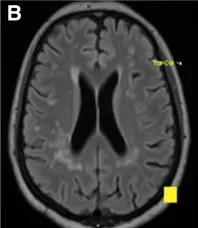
MRI-scan at 1-year follow-up visit. Markedly reduced white matter lesions. Right occipital hyperintensity on T2 reflects brain biopsy area. T2-FLAIR.
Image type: radiology (mri)